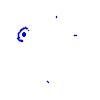
Particle: electron